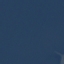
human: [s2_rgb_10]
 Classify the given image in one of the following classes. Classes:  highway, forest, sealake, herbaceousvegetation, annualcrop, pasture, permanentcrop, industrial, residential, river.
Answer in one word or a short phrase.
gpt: SeaLake